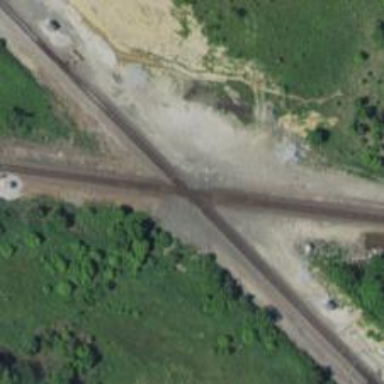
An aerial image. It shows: Railway crossing.